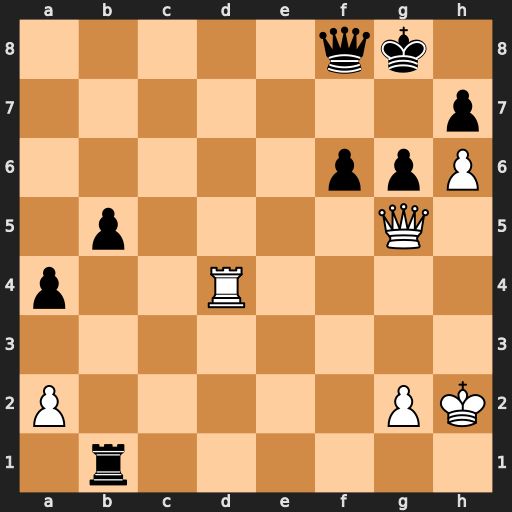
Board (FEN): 5qk1/7p/5ppP/1p4Q1/p2R4/8/P5PK/1r6
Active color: w
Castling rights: -
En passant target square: -
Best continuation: Qd2 Rd1 Qxd1